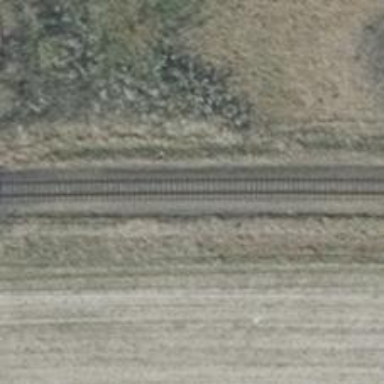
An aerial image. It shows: Railway signal.